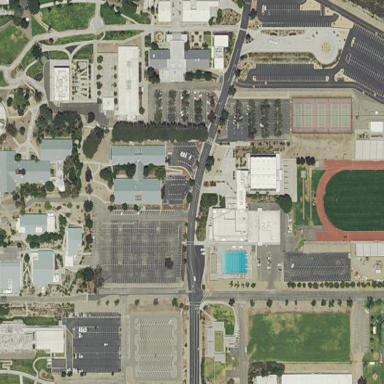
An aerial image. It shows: College.